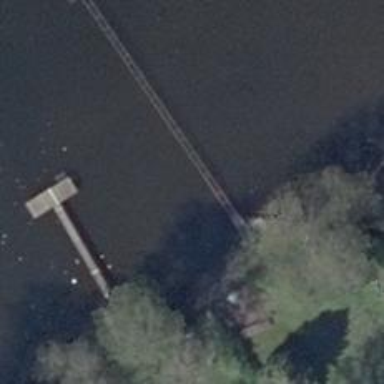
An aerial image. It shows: Man-made pier.